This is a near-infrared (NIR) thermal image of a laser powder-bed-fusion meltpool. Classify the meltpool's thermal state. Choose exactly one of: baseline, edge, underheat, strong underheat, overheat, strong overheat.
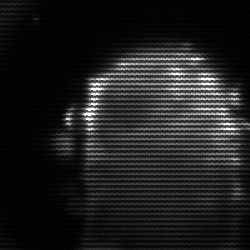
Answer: baseline